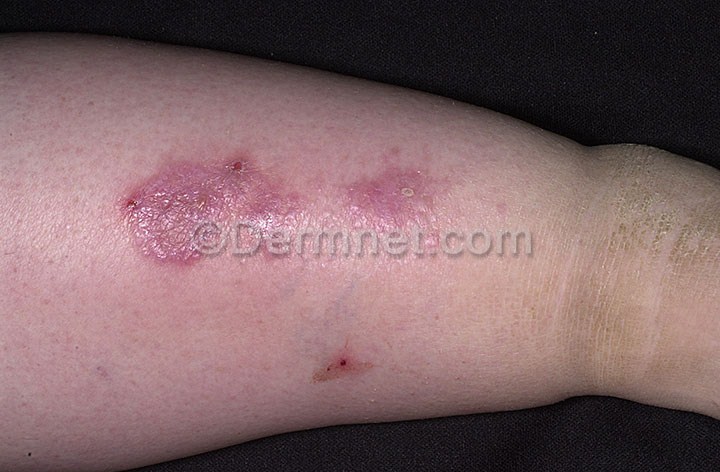
Disease: Psoriasis pictures Lichen Planus and related diseases